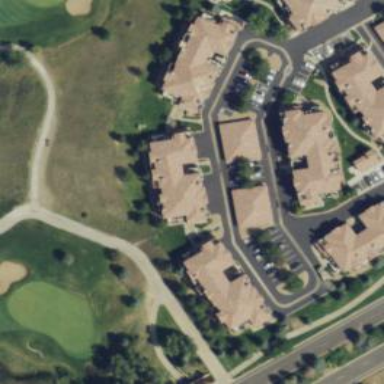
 graded as Grade 1. It is typically used as Golf Cart path."